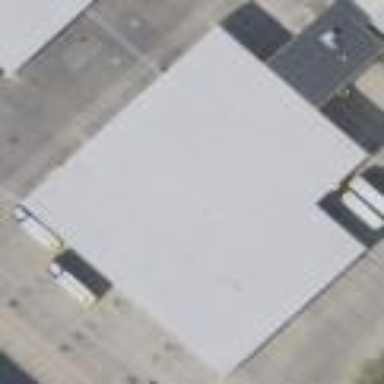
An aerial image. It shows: Car repair building.